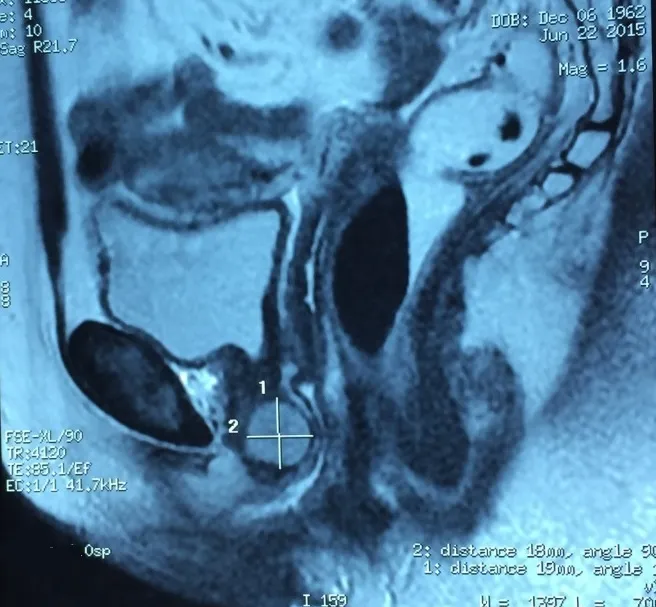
Sagittal section of a pelvic MRI showing a urethral leiomyoma.
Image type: radiology (mri)